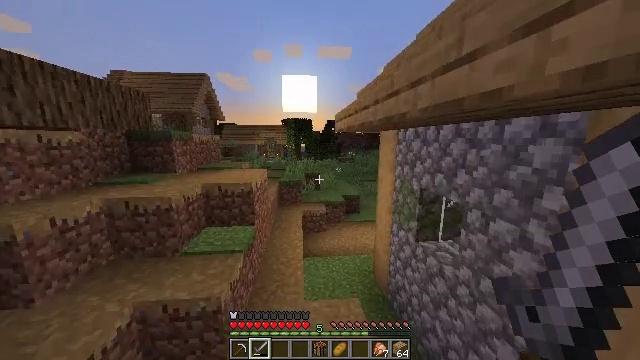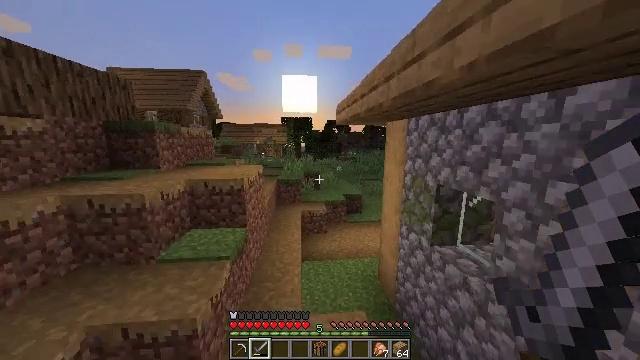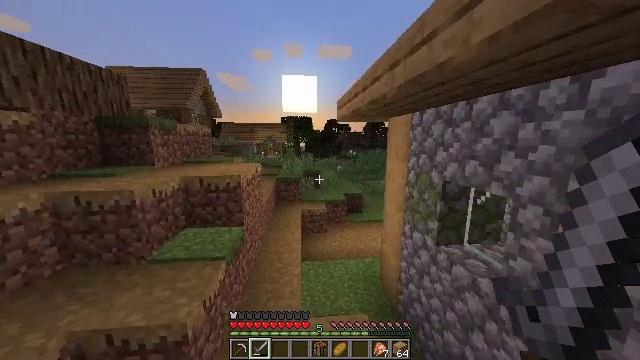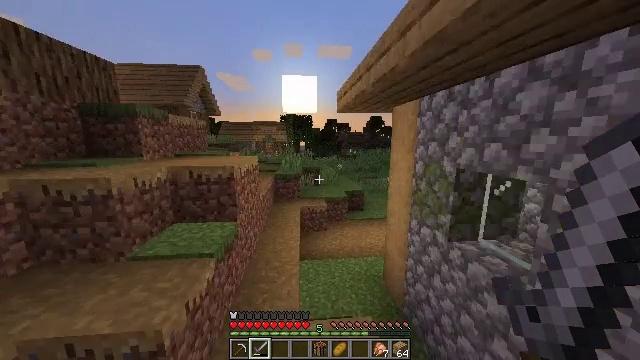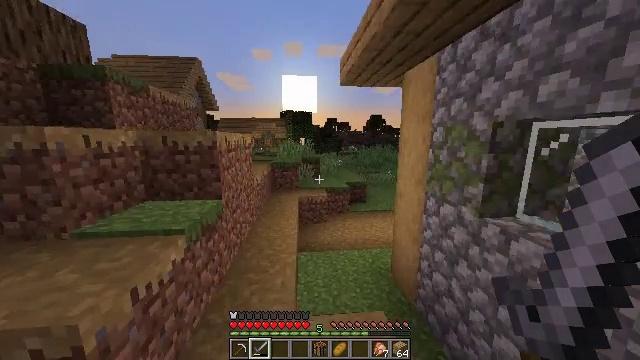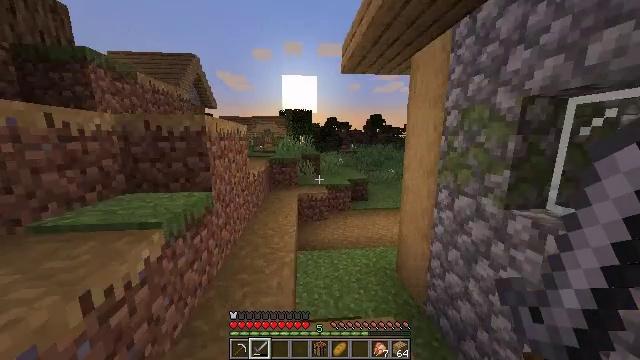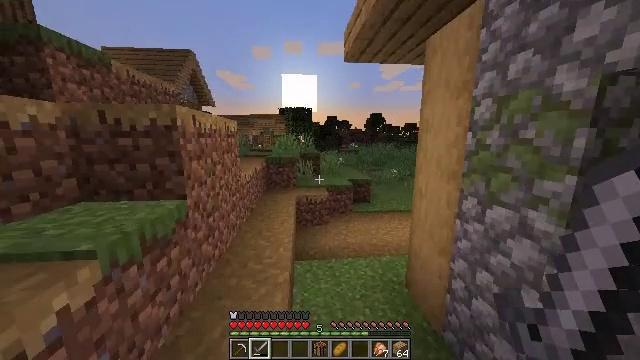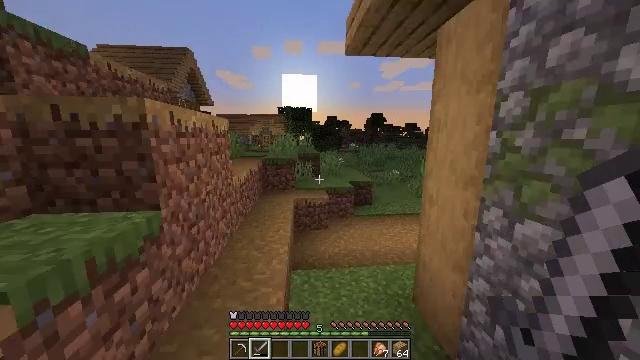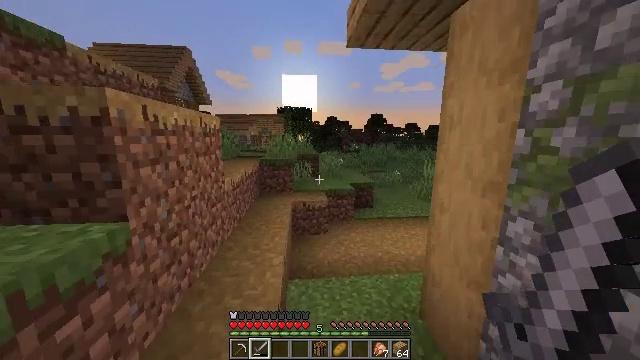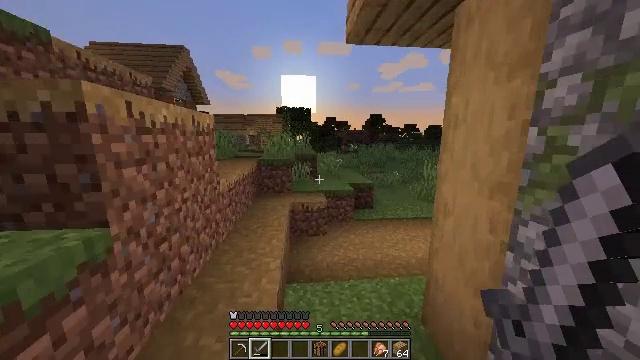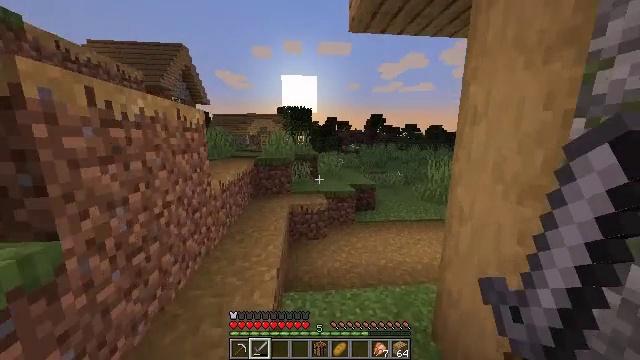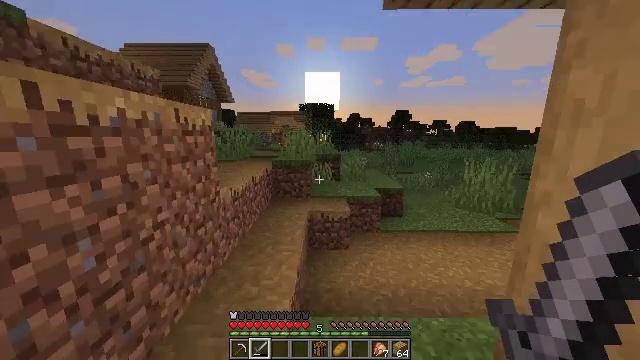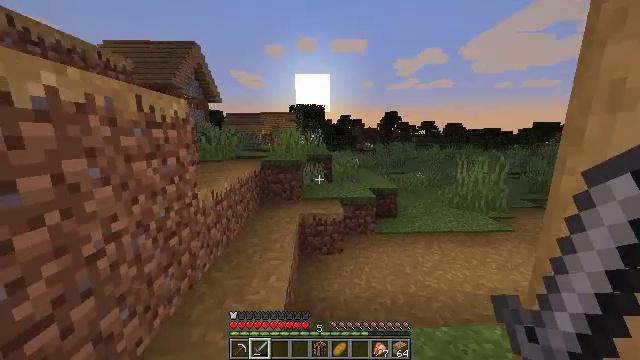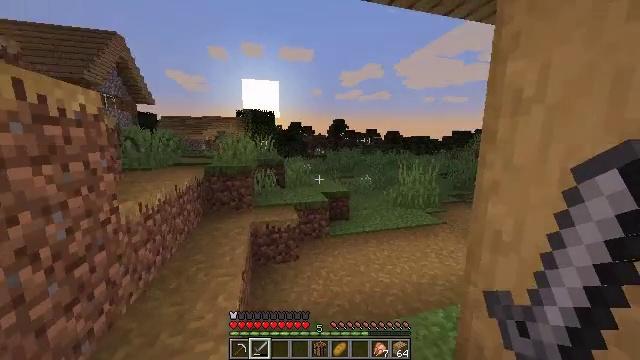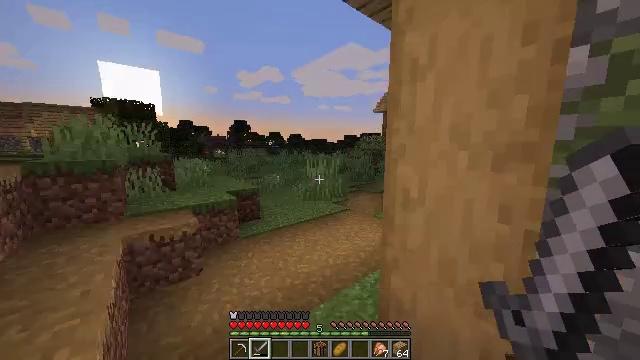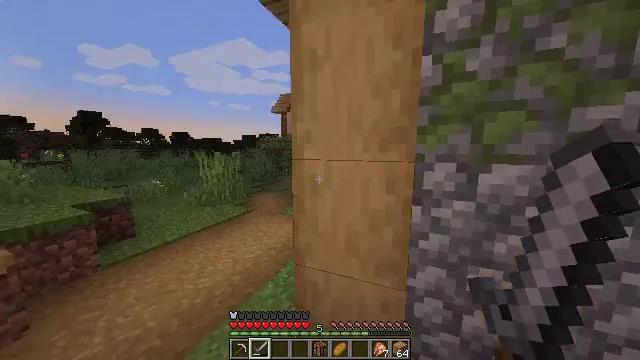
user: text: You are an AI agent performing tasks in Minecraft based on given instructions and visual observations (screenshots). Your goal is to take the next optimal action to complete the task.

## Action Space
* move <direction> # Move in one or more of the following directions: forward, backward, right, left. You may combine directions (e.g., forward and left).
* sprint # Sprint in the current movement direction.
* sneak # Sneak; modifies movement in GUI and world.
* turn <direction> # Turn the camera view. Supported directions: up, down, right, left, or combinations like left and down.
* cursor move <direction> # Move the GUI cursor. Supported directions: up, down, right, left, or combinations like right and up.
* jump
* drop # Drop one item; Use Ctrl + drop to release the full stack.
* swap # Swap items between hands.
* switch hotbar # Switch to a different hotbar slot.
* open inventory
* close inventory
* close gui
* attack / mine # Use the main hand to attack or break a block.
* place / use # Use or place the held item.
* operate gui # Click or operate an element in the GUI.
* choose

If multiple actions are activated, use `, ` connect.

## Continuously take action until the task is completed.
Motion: motion action
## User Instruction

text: Hunt a chicken.
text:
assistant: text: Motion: move forward, sprint
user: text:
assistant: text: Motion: move forward, sprint
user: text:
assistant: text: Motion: move forward, sprint
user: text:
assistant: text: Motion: move forward, sprint
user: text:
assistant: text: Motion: move forward, sprint
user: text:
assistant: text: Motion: move forward, sprint
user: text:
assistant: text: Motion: move forward, sprint
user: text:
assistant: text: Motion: move forward, sprint
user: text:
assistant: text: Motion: move forward, sprint
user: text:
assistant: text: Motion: move forward, sprint
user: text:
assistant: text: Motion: move forward, sprint, turn left
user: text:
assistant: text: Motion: move forward, sprint, turn right
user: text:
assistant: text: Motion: move forward, sprint, turn right and up
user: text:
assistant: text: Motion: move forward, sprint, turn right
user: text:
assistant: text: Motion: move forward, sprint, turn right
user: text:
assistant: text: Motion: move forward and move left, sprint, turn right
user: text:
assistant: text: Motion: move forward and move left, sprint, turn up
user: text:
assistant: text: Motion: move forward and move left, sprint, turn up
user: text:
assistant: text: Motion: move forward and move left, sprint
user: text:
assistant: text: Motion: move forward and move left
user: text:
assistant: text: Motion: move forward and move left
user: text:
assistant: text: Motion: move forward and move left
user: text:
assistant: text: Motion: move forward and move left, turn right
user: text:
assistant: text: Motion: move forward and move left, turn right
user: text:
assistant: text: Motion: move forward and move left, turn right
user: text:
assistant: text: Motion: move forward and move left, turn right and up
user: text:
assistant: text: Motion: move forward and move left
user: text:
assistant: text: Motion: move forward and move left
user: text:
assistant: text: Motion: move forward and move left, turn right and up
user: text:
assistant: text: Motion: move forward and move left, turn right